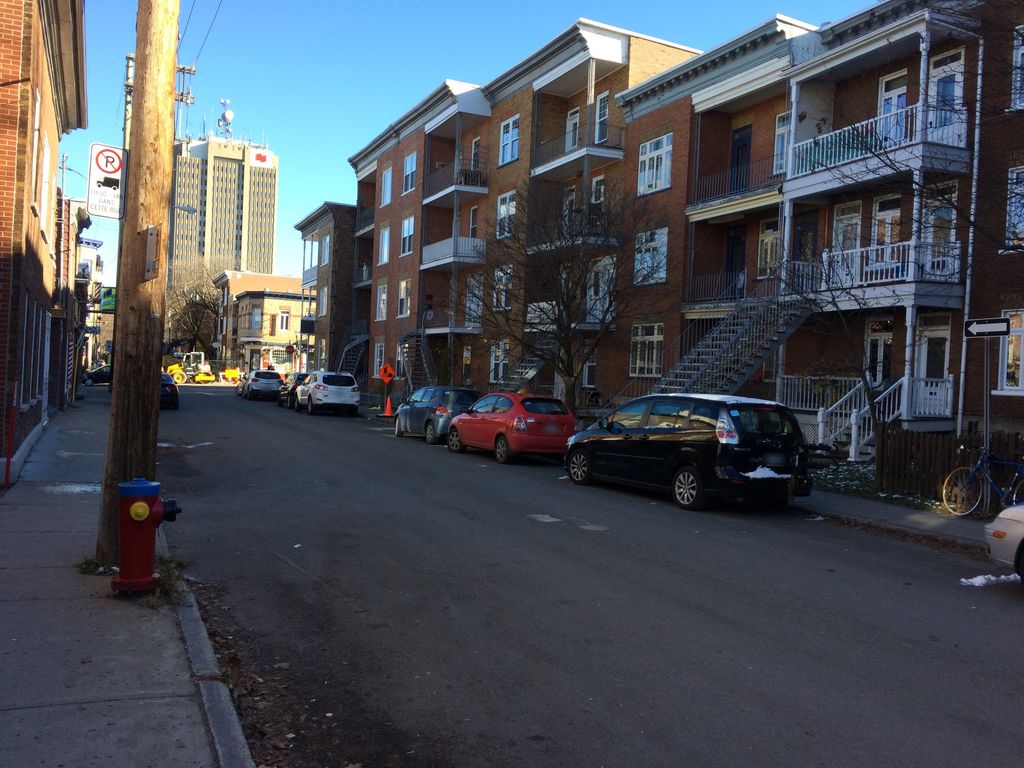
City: quebec_city